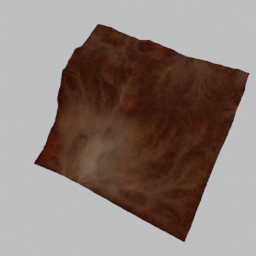
Label: nature